Question: I know there are many other questions about the EXC_BAD_ACCESS error but this. I also know that an EXC_BAD_ACCESS error is shown if you try to get something that is no longer in memory, something that is not existing. But I can't seem to find the answer to this.
I am posting a picture here instead of explaining, "A picture can say more than a thousand words"

Thanks in advance!
Here are the values:
'''
2012-01-03 02:13:13.884 Kapareskolan[40076:15e03] [receivedData lenght]: 1046
2012-01-03 02:13:14.006 Kapareskolan[40076:15e03] curLenght: <PHONE>
2012-01-03 02:13:14.007 Kapareskolan[40076:15e03] fileSize: 2<PHONE>
2012-01-03 02:13:14.008 Kapareskolan[40076:15e03] [receivedData lenght]: 283355
2012-01-03 02:13:14.009 Kapareskolan[40076:15e03] curLenght: 2<PHONE>
2012-01-03 02:13:14.010 Kapareskolan[40076:15e03] fileSize: 2<PHONE>
wait_fences: failed to receive reply: <PHONE>
'''
I also retained the NSNumber *fileSize:
'''
@property (nonatomic, assign) NSNumber *fileSize;
'''
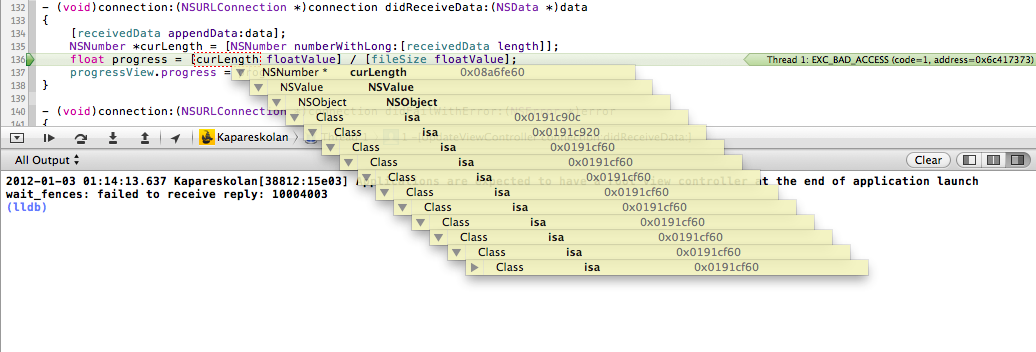
Answer: '''
@property (nonatomic, assign) NSNumber *fileSize;
'''
does not retain the NSNumber set to it. If the NSNumber was released subsequently you will access a dangling pointer leading to the crash above.
You need to change the property to retain the number set to it:
'''
@property (nonatomic, retain) NSNumber *fileSize;
'''
Will do the trick, but make sure you set the fileSize property to nil in the class's dealloc after you're done to prevent memory leaks. i.e.
'''
self.fileSize = nil;
'''